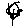
Label: flower